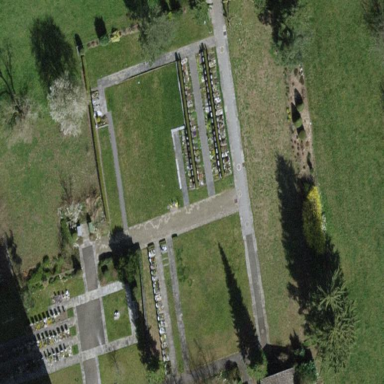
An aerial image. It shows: Cemetery.